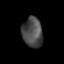
Tissue: prostate
Cell type: Endothelial cells
Senescence score: 0.6996
Nuclear area (px): 601
Mean DAPI intensity: 73.376